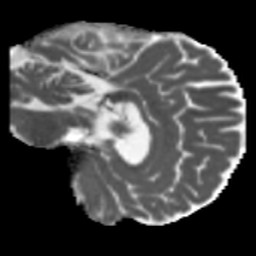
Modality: MD
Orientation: sagittal
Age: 47
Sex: male
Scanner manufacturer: siemens
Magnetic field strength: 3 T
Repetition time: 5.47 s
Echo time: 0.0854 s